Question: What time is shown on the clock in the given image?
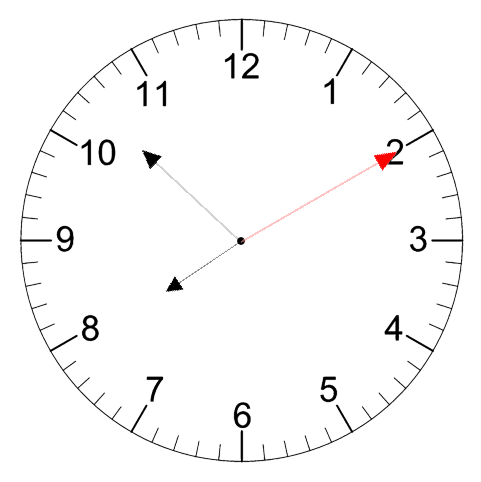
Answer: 07:52:10